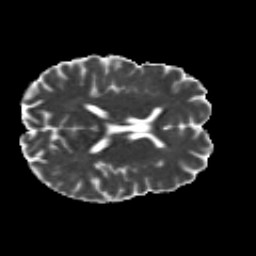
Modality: MD
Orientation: axial
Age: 29
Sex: male
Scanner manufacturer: siemens
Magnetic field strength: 3 T
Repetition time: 8.8 s
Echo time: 0.085 s